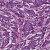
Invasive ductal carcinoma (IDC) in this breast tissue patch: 1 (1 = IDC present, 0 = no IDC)